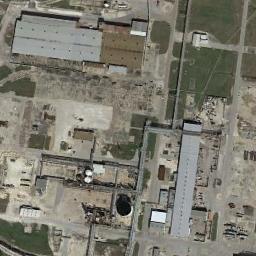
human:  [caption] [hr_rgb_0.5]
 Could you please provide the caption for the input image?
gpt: In an industrial area, There are workshops, Roads and some large-scale open-air machinery and equipment, Metal tanks, Pipelines, Etc , And green belts .

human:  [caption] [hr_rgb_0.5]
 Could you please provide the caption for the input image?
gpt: The industrial area has lots of industrial equipment and some workshops and a lawn is next to the industrial area .

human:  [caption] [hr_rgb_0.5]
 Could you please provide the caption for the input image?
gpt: Many houses of different shapes are in the industrial area .

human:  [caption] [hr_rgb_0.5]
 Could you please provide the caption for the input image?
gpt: The buildings in the industrial area are scattered .

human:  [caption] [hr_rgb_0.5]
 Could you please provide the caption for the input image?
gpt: There are some green lawns and gray buildings on the industrial area .